【题型】填空题　【知识点】立体几何　【难度】medium
已知正四面体 \(ABCD\) 中，\(AB=2\)，\(P_1\)、\(P_2\)、\(\dots\)、\(P_n\) 在线段 \(AB\) 上，且
\[
|AP_1|=|P_1P_2|=\cdots=|P_{n-1}P_n|=|P_nB|,
\]
过点 \(P_k\)（\(k=1\)、\(2\)、\(\dots\)、\(n\)）作平行于直线 \(AC\)、\(BD\) 的平面，截面面积为 \(a_k\)，则所有截面积之和为 \underline{\quad\quad\quad}。

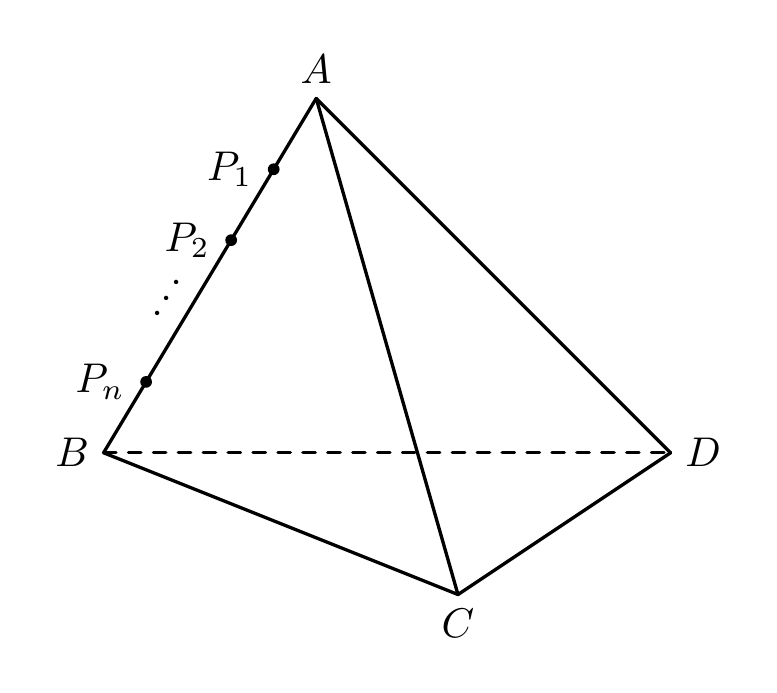
【解答】

\noindent 【详解】过 \(P_k\) 作平行于 \(AC, BD\) 的平面分别交 \(AD\)，\(CD\)，\(BC\) 于 \(F\)，\(E\)，\(G\)，如图，

因为 \(AC \parallel\) 平面 \(P_kFEG\)，且平面 \(ADC \cap\) 平面 \(P_kFEG = FE\)，所以 \(AC \parallel FE\)，同理 \(AC \parallel P_kG\)，\(BD \parallel P_kF\)，\(BD \parallel GE\)，故四边形 \(P_kFEG\) 为平行四边形。

过 \(A\) 作 \(AO \perp BD\)，可得 \(O\) 为 \(BD\) 的中点，连接 \(CO\)，可得 \(CO \perp BD\)，而 \(AO \cap CO = O\)，\(AO, CO \subset\) 平面 \(ACO\)，可得 \(BD \perp\) 平面 \(ACO\)，\(BD \subset\) 平面 \(ACO\)，则 \(BD \perp AC\)。

故 \(EF \perp GE\)，则四边形 \(P_kFEG\) 为矩形。

又 \(P_k\) 为靠近 \(A\) 的第 \(k\)（\(k \in \mathbb{N}^*\)）个等分点，故
\[
|P_kF| = \frac{k}{n+1}|BD|,\quad |P_kG| = \frac{n+1-k}{n+1}|AC|.
\]
故
\[
a_k = |P_kF| \cdot |P_kG| = \frac{k}{n+1}|BD| \cdot \frac{n+1-k}{n+1}|AC| = \frac{4k(n+1-k)}{(n+1)^2}.
\]
\[
a_k = \frac{4}{(n+1)^2}\left[k(n+1)-k^2\right] = \frac{4}{n+1}k - \frac{4k^2}{(n+1)^2},
\]
由于 \(1^2+2^2+\cdots+n^2 = \frac{n(n+1)(2n+1)}{6}\)，

故
\[
\begin{aligned}
a_1 + a_2 + \cdots + a_n &= \frac{4}{n+1}(1+2+3+\cdots+n) - \frac{4}{(n+1)^2}(1^2+2^2+\cdots+n^2) \\
&= \frac{4(1+n)n}{2(n+1)} - \frac{4}{(n+1)^2} \cdot \frac{n(n+1)(2n+1)}{6} \\
&= \frac{2n^2+4n}{3n+3},
\end{aligned}
\]

故答案为：\(\displaystyle \frac{2n^2+4n}{3n+3}\)

\vspace{1em}
\noindent 【点睛】关键点睛：根据线面平行的性质以及线面垂直的性质可先证得四边形 \(P_kFEG\) 为矩形，求解面积表达 \(a_k = \frac{4}{n+1}k - \frac{4k^2}{(n+1)^2}\)，利用 \(1^2+2^2+\cdots+n^2 = \frac{n(n+1)(2n+1)}{6}\)，由分组求和得解。

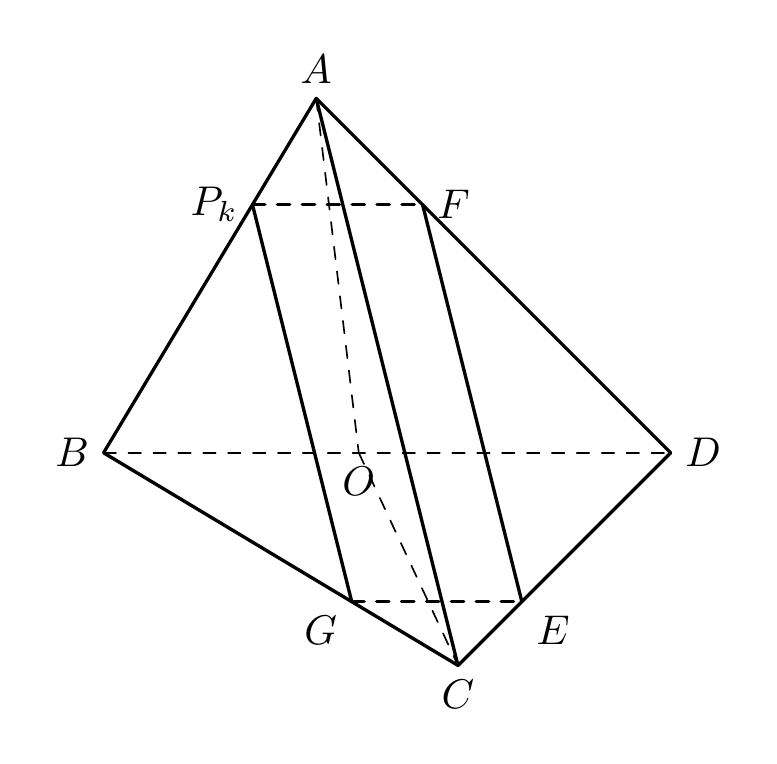